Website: apple
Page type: account-selection
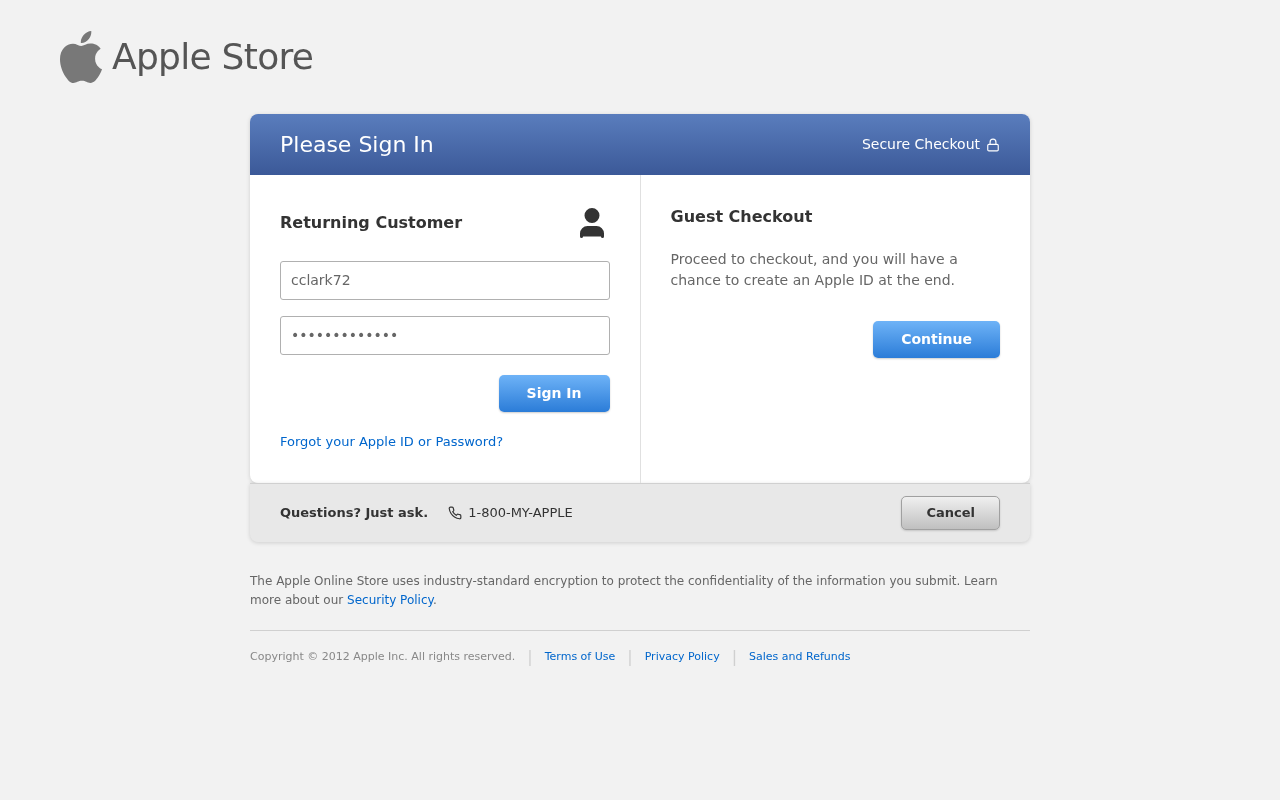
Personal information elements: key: PII_LOGIN_USERNAME
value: cclark72